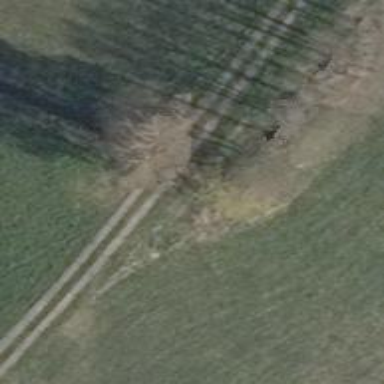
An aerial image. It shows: Culvert tunnel.